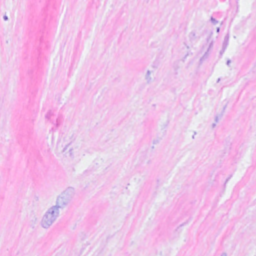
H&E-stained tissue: Breast